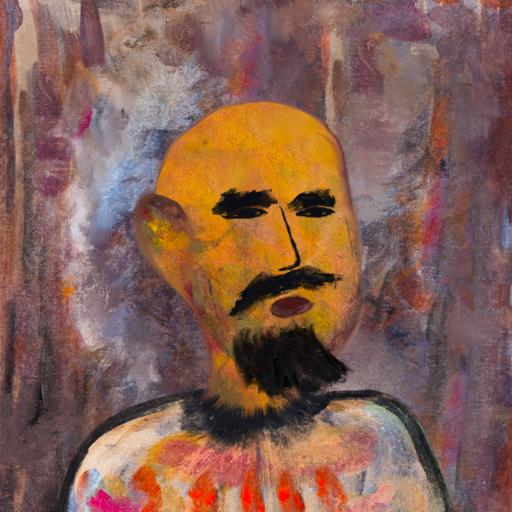
Background: Hypocrite, Head And Neck Side: Gypsy_Mother, Face Side: Mosgoul, Bust: Childish, Hair Side: Blank, Head Accessory: Blank, Second Necklace: Blank, Necklace: Blank, Baby: Blank